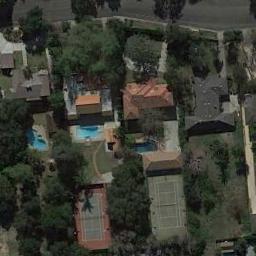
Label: tennis_court